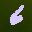
Label: 6